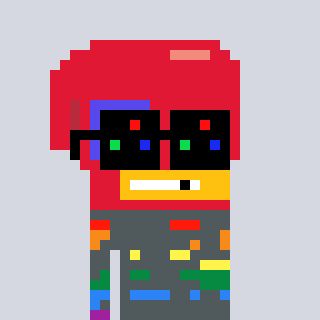
a pixel art character with square black sunglasses, a boxing glove-shaped head and a teal-colored body on a cool background